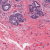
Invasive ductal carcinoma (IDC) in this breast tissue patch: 1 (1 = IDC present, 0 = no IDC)